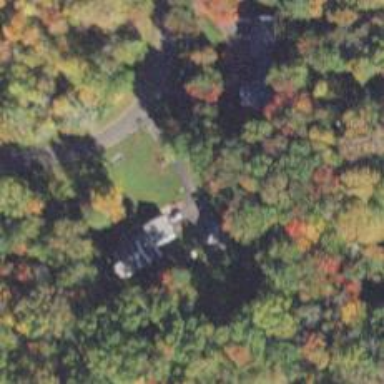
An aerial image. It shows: Residential driveway.